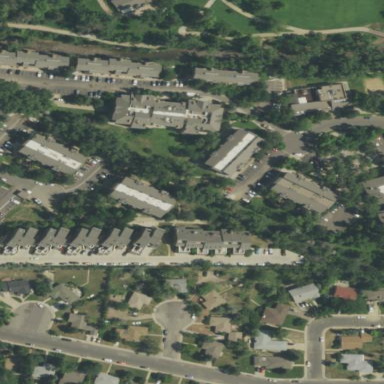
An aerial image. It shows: Residential area with apartments.